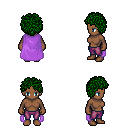
a pixel art fantasy rpg character, female body template, human, dark skin, lavender cape, magenta pants, green curly afro hairstyle, four views (front, back, left, right), 2x2 character sprite sheet, small pixel art, hard edges, no anti-aliasing